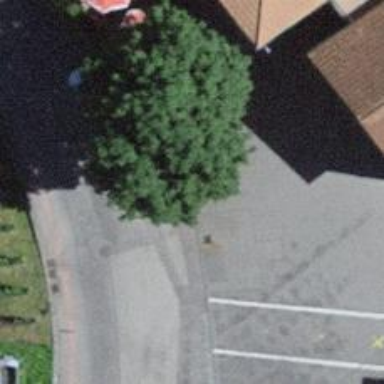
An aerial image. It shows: Restaurant.